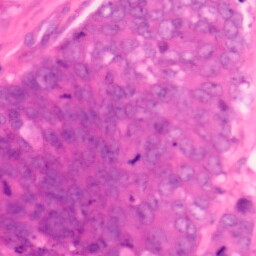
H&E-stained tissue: Colon